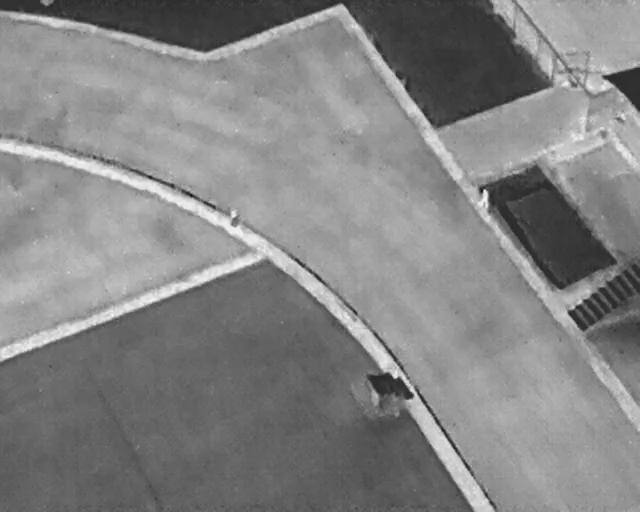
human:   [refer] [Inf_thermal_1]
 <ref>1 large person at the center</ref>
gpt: <box>[[34, 41, 38, 44, 2]]</box>